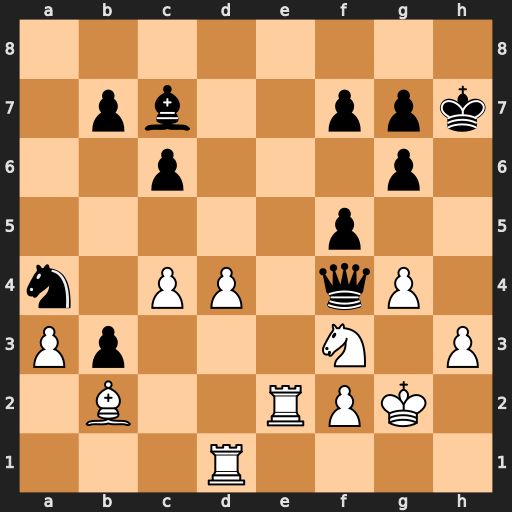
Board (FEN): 8/1pb2ppk/2p3p1/5p2/n1PP1qP1/Pp3N1P/1B2RPK1/3R4
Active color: w
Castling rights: -
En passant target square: -
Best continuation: Bc1 Qd6 Ng5+